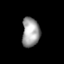
Tissue: lung
Cell type: Others
Senescence score: 0.5883
Nuclear area (px): 506
Mean DAPI intensity: 158.176